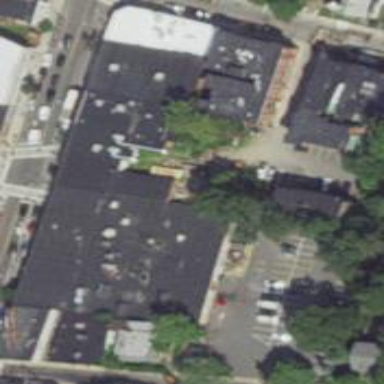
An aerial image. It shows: Retail area.